Question: I have a application. I have just created menu items in the storyboard and IBActions in my view controller. However the usual way I connect an action to a target doesn't work
'''
-(IBAction) markAsHidden:(id)sender;
-(IBAction) markAsVisible:(id)sender;
-(IBAction) toggleHidden:(id)sender;
'''
Here is what I see when from my menu item I press Ctrl and mouse click from menu to View Controller. It does not show my IBActions.
Any idea ? My 2 cents guess is that it has to do with the app being document based but... not really sure

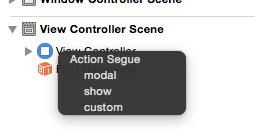
Answer: > Why can't I connect my menu to my view controller IBAction?
Because your menu items and view controller are in different in the storyboard. You can think of a scene as an independent graph of objects that are instantiated when the scene is loaded from the storyboard. Objects in different scenes can't be connected together in the storyboard because they're not loaded at the same time.
Just for fun, try creating an instance of your view controller in the in your storyboard. To do that, you'll probably need to drag a plain old 'NSObject' instance into the scene and then set its type. Once you do that, you'll find that you can drag a connection from a menu item to that view controller just as you'd expect, but you can't drag a connection to a different object of the very same type in a different scene.
Once you've played around enough to convince yourself that it works, remember to delete the view controller that you added. A view controller without a view is like a duck without a quack, and a view controller and its view hierarchy should be in their own scene.
> My 2 cents guess is that it has to do with the app being document based
No, it doesn't have anything to do with that. You'd have the same problem in an app that's not document-based. You'd also have the same problem if your app were .xib-based instead of using storyboards, since the controller you'd be trying to connect to would be in a completely different .xib file.
The easy solution, as Mark already described, is to use the responder chain. The proxy object is part of every scene, so you can always make connections to it. When you connect a menu item to First Responder its target will be 'nil', which tells 'NSMenu' to walk the responder chain until it finds an object that responds to the menu item's action message. It then sends the message to that object.